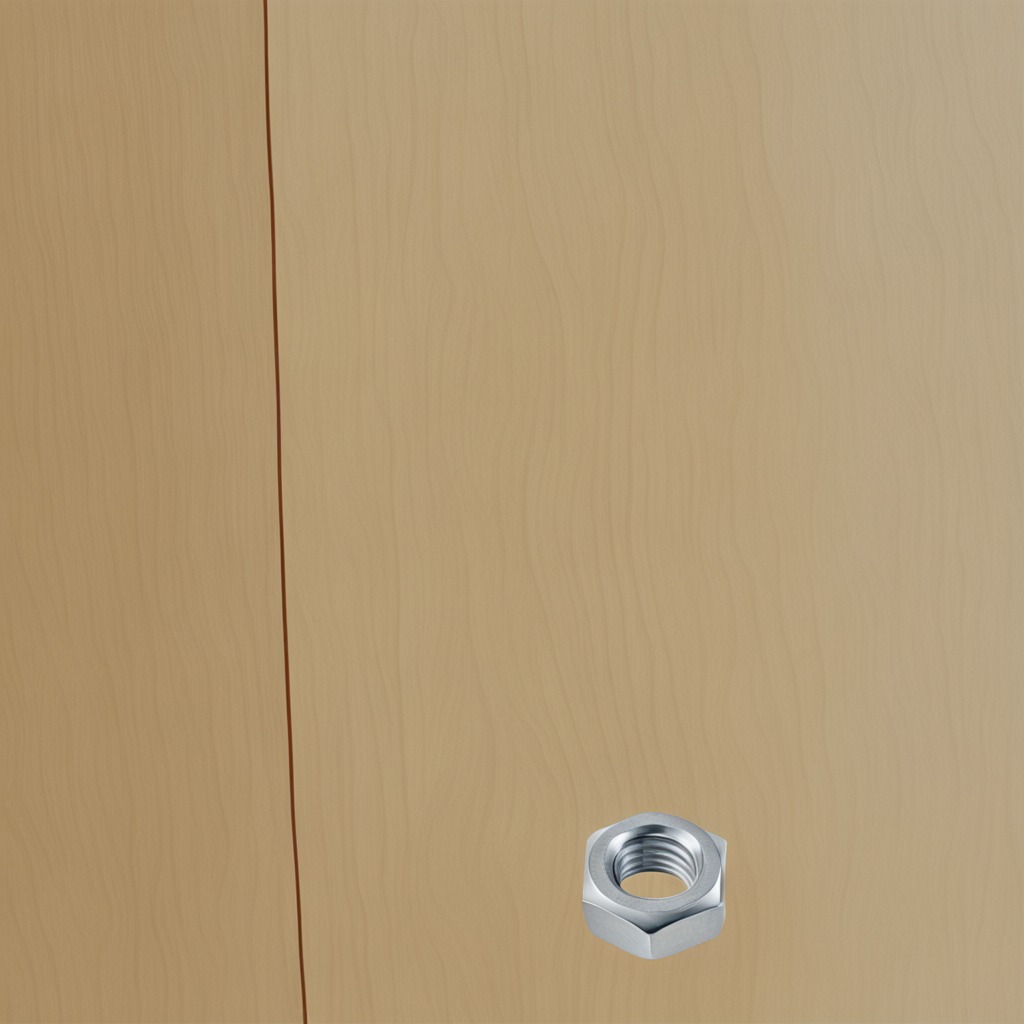
A metal nut lying on a plywood surface in a paint workshop lit by afternoon window light